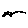
Label: bird